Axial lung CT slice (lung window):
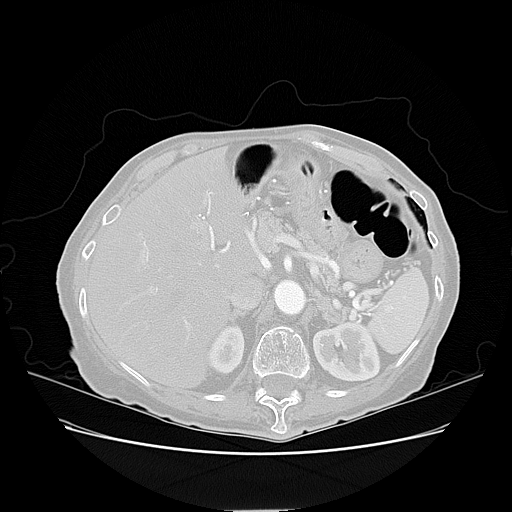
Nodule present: no